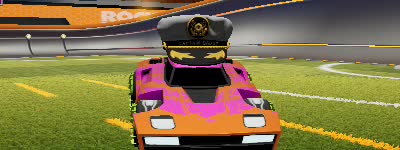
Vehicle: breakout